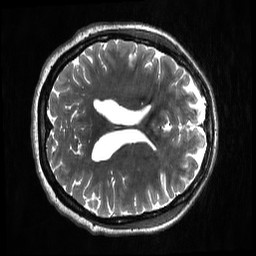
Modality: T2w
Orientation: axial
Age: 20
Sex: female